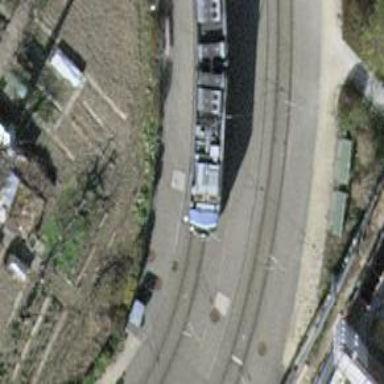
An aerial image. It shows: Tram stop with stop position for public transport.